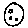
Label: moon